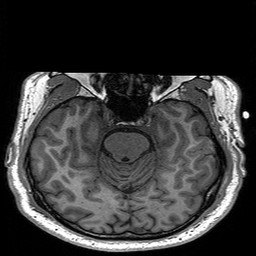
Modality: T1w
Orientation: coronal
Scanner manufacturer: siemens
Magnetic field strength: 3 T
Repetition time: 2.3 s